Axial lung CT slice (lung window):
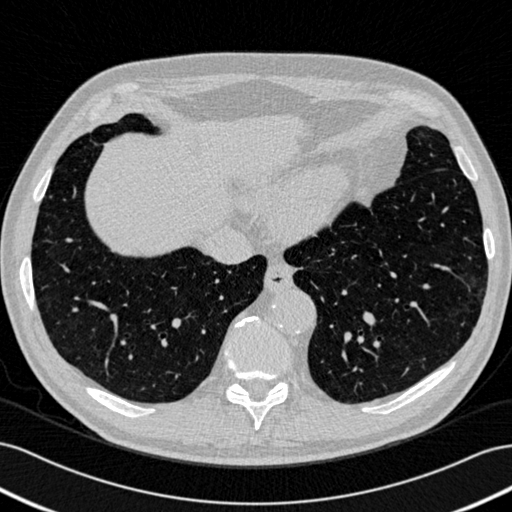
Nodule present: no